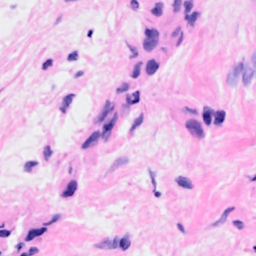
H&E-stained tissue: Breast